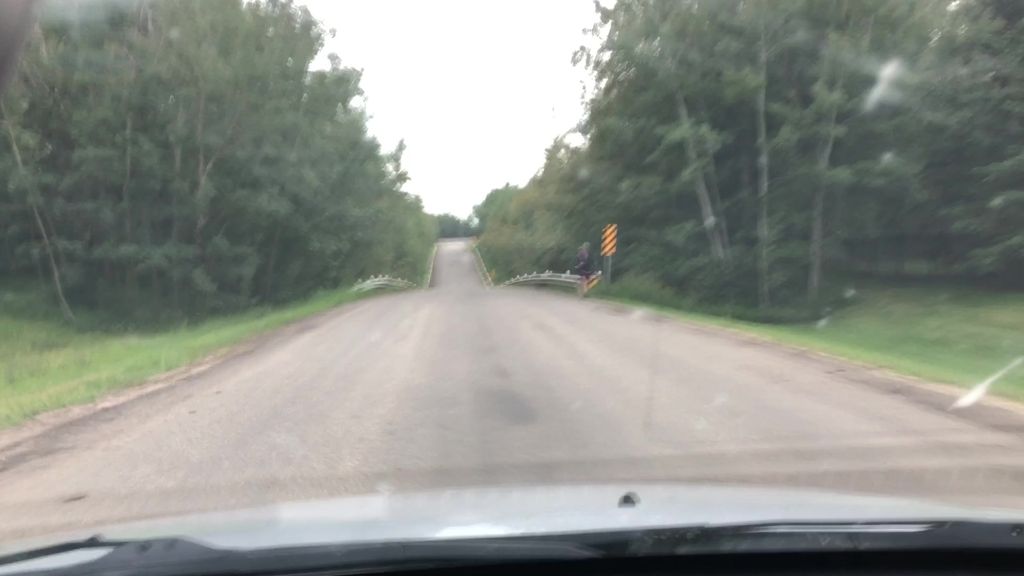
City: edmonton